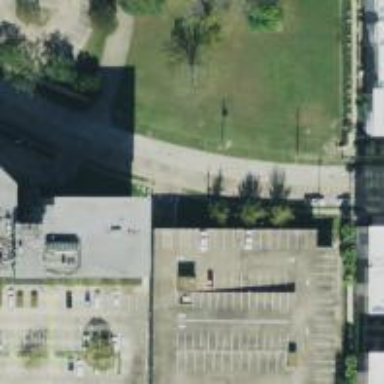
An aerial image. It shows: Multi-storey parking building with concrete surface.